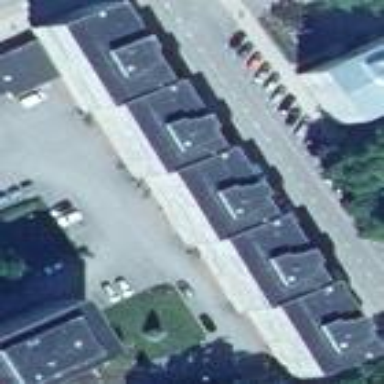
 black tar paper roof. The building exterior is white."